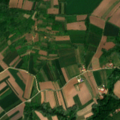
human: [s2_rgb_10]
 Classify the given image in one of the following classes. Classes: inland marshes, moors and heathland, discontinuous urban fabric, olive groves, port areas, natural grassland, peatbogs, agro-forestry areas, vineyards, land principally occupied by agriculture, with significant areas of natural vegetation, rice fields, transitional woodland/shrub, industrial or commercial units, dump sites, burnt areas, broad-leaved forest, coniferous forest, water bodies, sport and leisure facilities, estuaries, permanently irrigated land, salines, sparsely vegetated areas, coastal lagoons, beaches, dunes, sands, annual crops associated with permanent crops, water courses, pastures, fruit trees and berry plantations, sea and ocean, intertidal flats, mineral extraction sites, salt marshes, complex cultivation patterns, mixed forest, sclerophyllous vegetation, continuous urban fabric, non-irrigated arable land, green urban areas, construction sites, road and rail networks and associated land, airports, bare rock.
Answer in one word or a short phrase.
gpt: discontinuous urban fabric, non-irrigated arable land, complex cultivation patterns, land principally occupied by agriculture, with significant areas of natural vegetation, broad-leaved forest